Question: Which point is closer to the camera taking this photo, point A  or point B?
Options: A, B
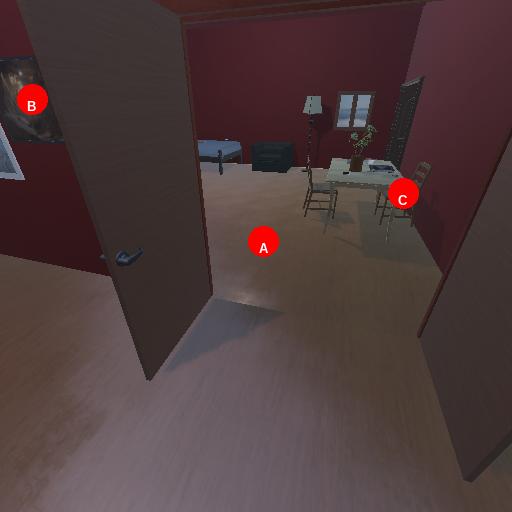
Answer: A